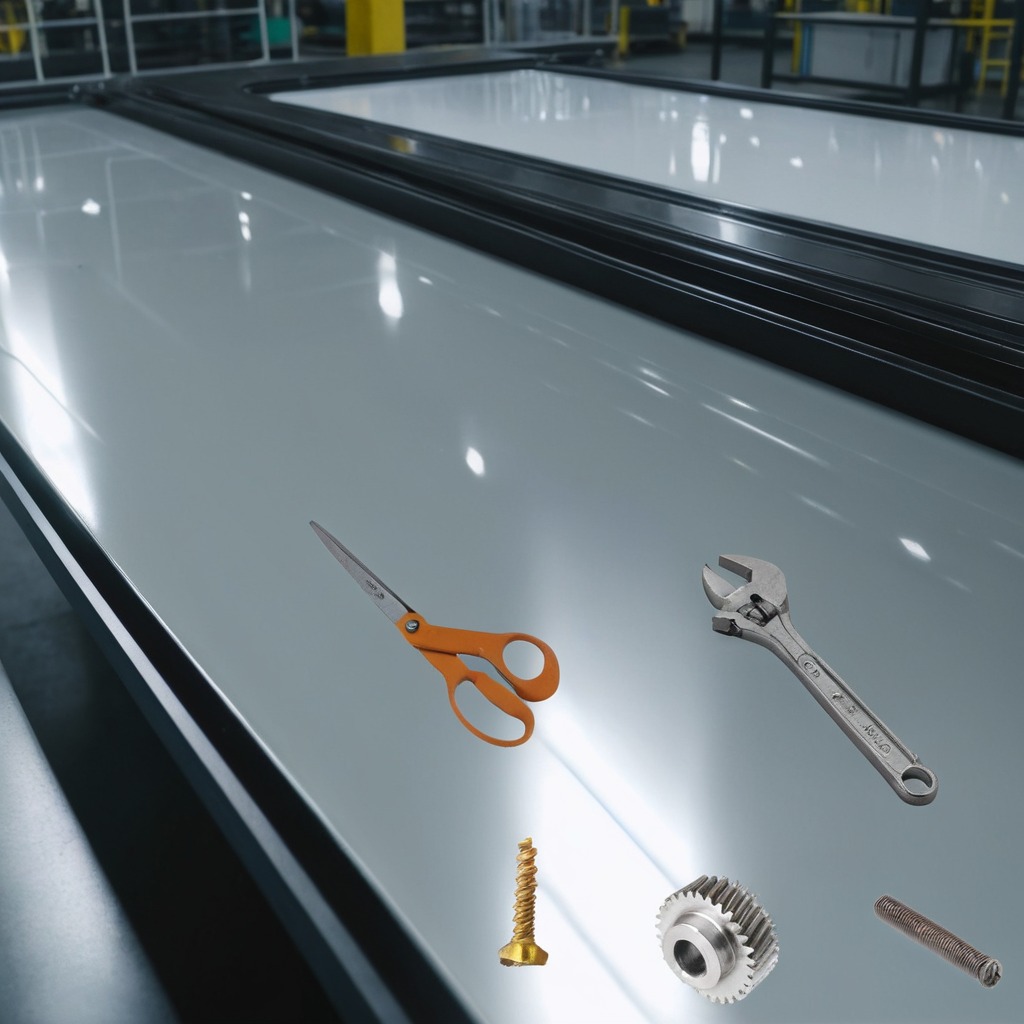
A steel gear with teeth, a metal machine screw, a coiled metal spring, a pair of scissors, and a wrench are lying on the high-gloss table in the ship maintenance bay industrial lighting.